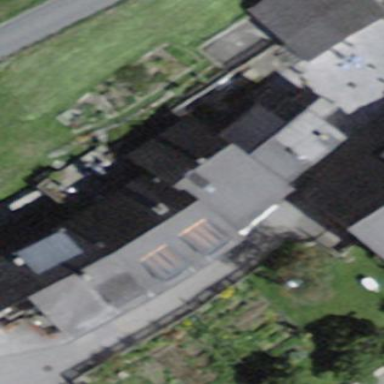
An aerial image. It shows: Building with gabled roof oriented across.